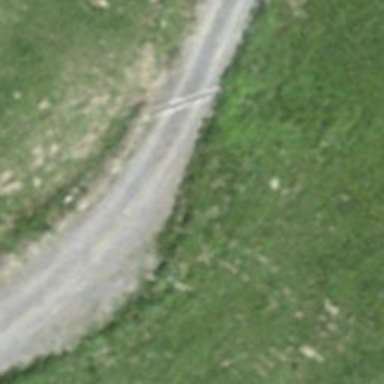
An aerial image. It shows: Gravel track with grade2 quality.